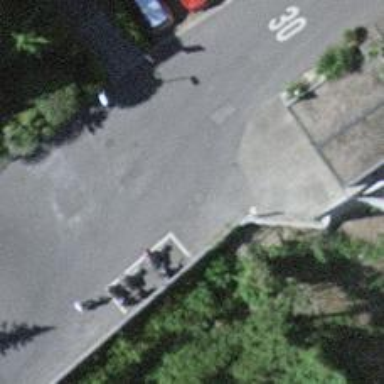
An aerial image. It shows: Motorcycle parking facility.